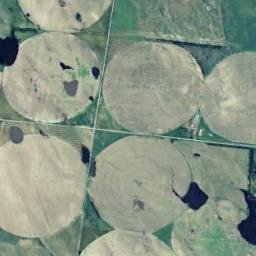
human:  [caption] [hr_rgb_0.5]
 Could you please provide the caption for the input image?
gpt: Six or seven neatly arranged light earthy circular farmlands, .

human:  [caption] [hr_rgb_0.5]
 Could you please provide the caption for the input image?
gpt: Several khaki circular farmlands are neatly arranged on the ground .

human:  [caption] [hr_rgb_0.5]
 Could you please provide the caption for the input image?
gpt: The circular farmland is divided into different areas .

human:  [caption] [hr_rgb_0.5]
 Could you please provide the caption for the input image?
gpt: There are some bare circle farmland in the green land .

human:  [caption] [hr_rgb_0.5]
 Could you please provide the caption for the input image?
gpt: There are some yellow circular farmlands of the same size arranged neatly .